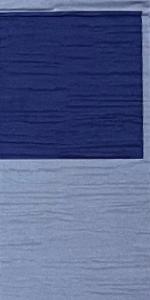
Label: Empty